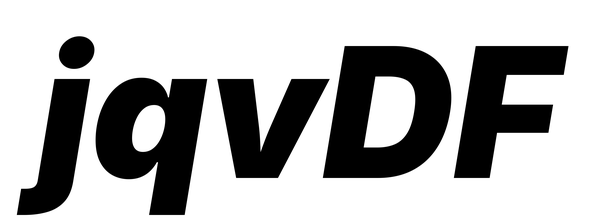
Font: Inter-Italic_Black_Italic